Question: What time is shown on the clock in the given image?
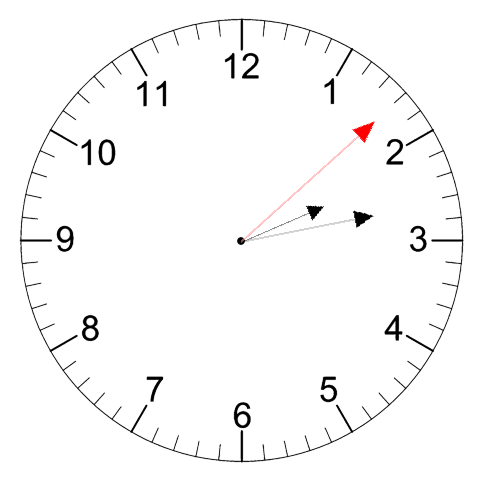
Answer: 02:13:08